Question: I was doing the following task: given a 2D grid of size m x n and an integer k. You need to shift the grid k times.

So came up with the following code which works completely fine:
'''
"""
:type grid: List[List[int]]
:type k: int
:rtype: List[List[int]]
"""
class Solution(object):
def shiftGrid(self, grid, k):
#convert grid into 1D list conv
conv = sum(grid, [])
#pre-calculating length of list to save runtime
length = len(conv)
#pre-calculating last element of list to save runtime
last = length-1
# calculate the number of grids so we can separate them again later
grid_counter = length/len(grid)
#k-times: insert last item from list conv to beginning and than delete the last item
for i in range(k):
conv.insert(0, conv[(len(conv)-1)])
del conv[len(conv)-1]
#reconvert 1D list conv to a 2D list and return it
return [conv[i:i+grid_counter] for i in xrange(0, len(conv), grid_counter)]
'''
As you can see the for-loop operates with 'len(conv)-1' which I wanted to replace to save runtime. So I pre-calculated it above.
But as soon as I replace 'len(conv)-1' with 'last' the code does not work anymore because it gives the wrong output. So I went a step back and only replaced 'len(conv)' with 'length' but the problem remains. Even if I precalculate 'last' and 'length' inside the for-loop it does not work.
Is there something I missed or made wrong?
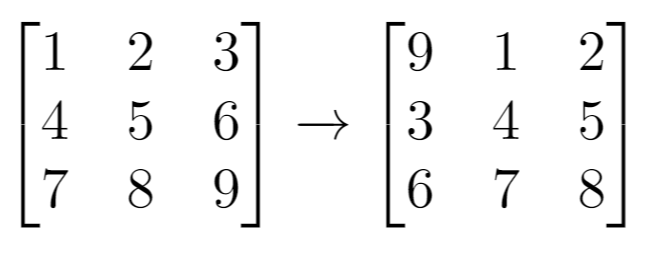
Answer: '''
conv.insert(0, conv[(len(conv)-1)])
del conv[len(conv)-1]
'''
In the second line, you're deleting right after doing an insert. Because you just added an element in the previous line, 'len(conv)-1' in the delete line is not the same as 'last'; it would be one more. You would have to put the variable between these lines to do what you're trying to do.
I'll note though, you have this comment:
'''
#pre-callculating last element of list to save runtime
'''
Calculating 'len(conv)-1' is incredibly fast. 'len' is O(1); the runtime isn't dependant on the length of the list. I would not use a variable for performance reasons here. I would expect essentially no gain.